Aerial crown-view tile of a tropical tree (Barro Colorado Island, Panama), acquired 20250915:
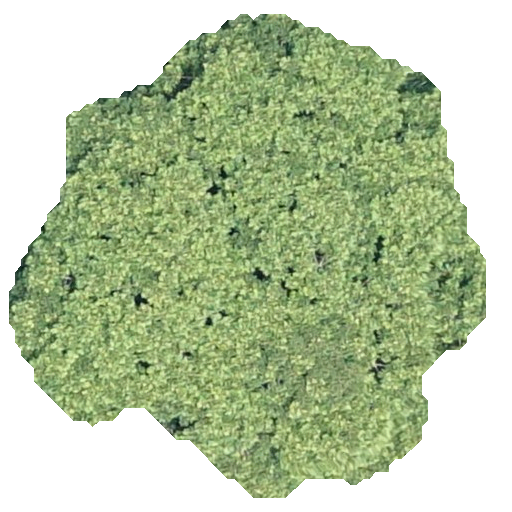
Species: Dipteryx oleifera
GBIF accepted scientific name: Dipteryx oleifera
Crown area: 231.759 m²